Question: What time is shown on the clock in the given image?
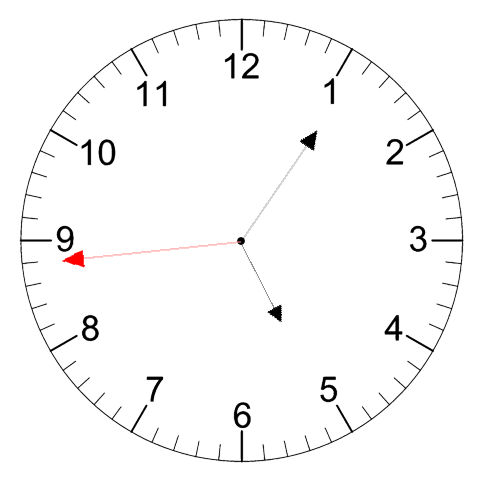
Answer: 05:05:44